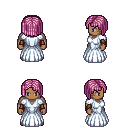
a pixel art fantasy rpg character, male body template, human, dark skin, underdress, magenta pants, pink pageboy hairstyle, leather bracers, maroon shoes, four views (front, back, left, right), 2x2 character sprite sheet, small pixel art, hard edges, no anti-aliasing